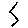
Label: zigzag